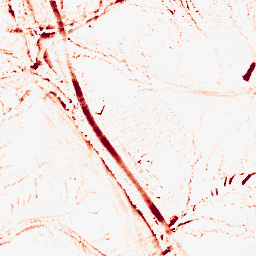
Category: morphological
Decomposition family: morphological
Decomposition parameters: operation: opening
size: 5
Upsampling method: cubic_catmull_rom
Upsampling parameters: scale: 4
Upsampling scale: 4